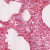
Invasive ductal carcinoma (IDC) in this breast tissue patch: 0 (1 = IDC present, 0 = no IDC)